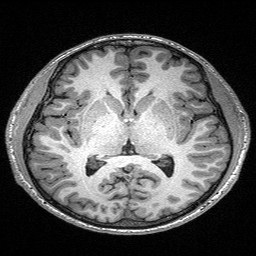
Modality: T1w
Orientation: coronal
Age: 23
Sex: male
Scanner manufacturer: siemens
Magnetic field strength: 3 T
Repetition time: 2.4 s
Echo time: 0.03 s